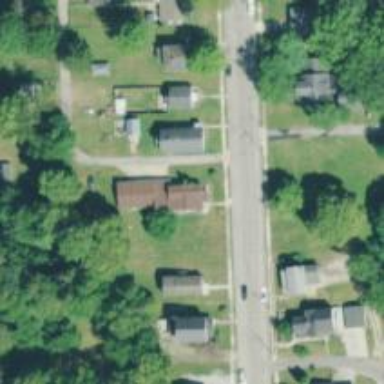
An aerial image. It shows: Alley classified as service road.